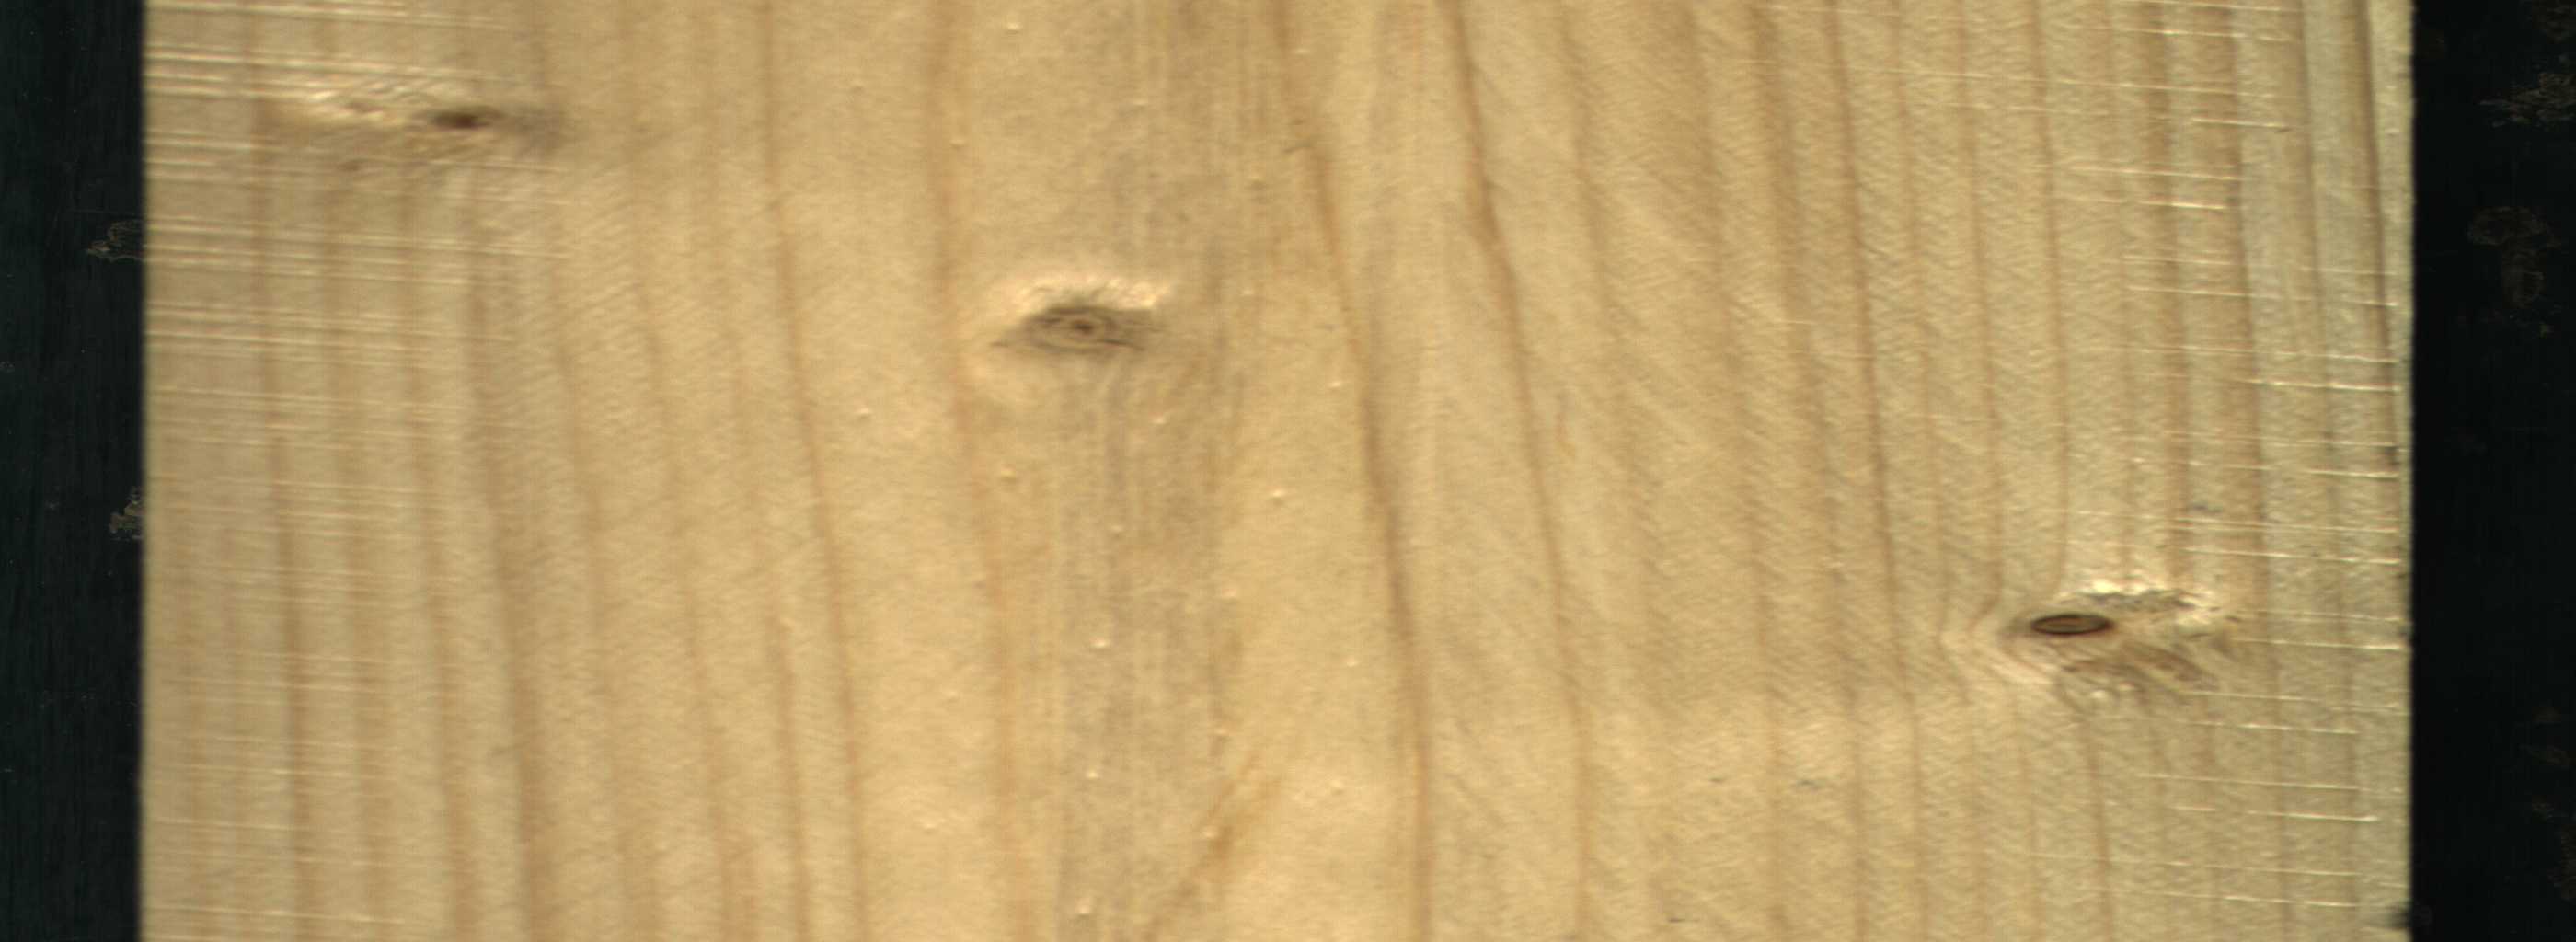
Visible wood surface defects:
Live_Knot
Live_Knot
Live_Knot